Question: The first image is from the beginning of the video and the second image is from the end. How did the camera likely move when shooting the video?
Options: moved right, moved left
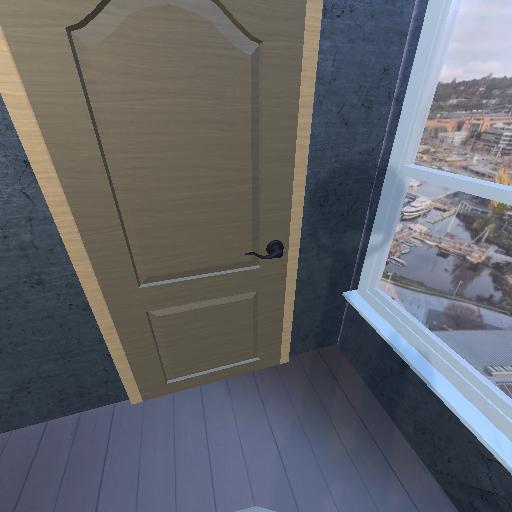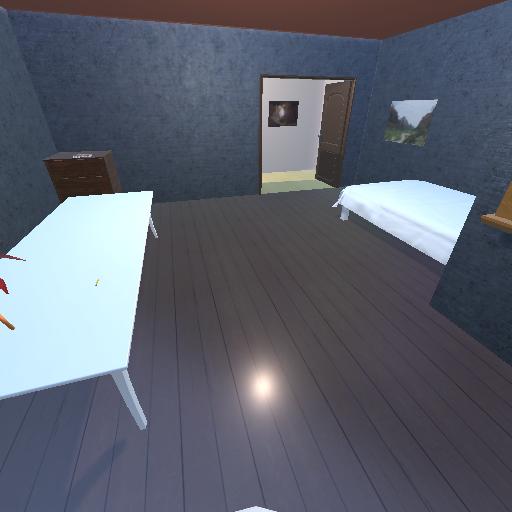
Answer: moved right